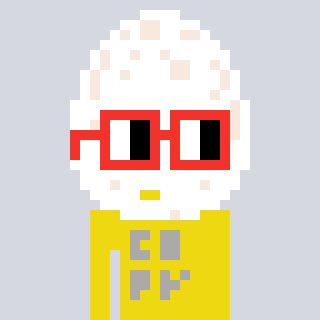
a pixel art character with square red glasses, a egg-shaped head and a yellow-colored body on a cool background